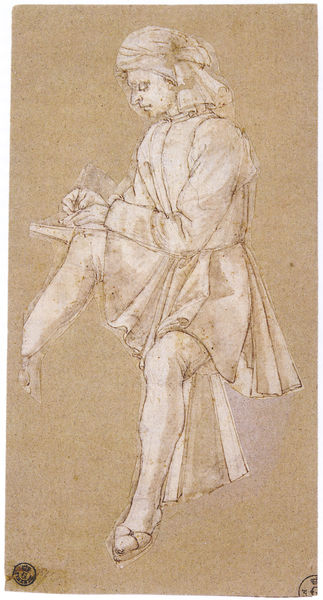
Titel: Sitzender Junge mit turbanartiger Kopfbedeckung
Künstler: Maso Finiguerra
Standort: Florenz
Institution: Gabinetto Disegni e Stampe degli Uffizi
Schlagwörter: feder, kopf, mann, weiß, ocker, braun, hut, kleid, kleider, kreide, skizze, zeichnung, tuch, beige, mütze, falten, herr, hände, schlank, gewand, beine, kopfbedeckung, kopftuch, maler, foto, buch, künstler, autor, stempel, schuh, stift, schreiben, gruselig, schreiber, turban, rötel, schöschen